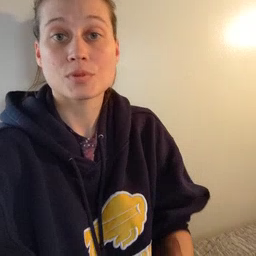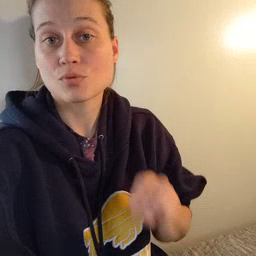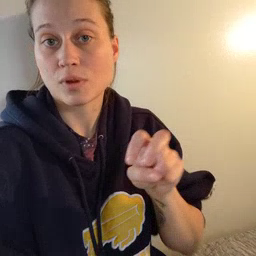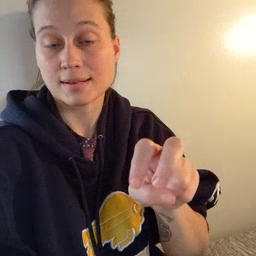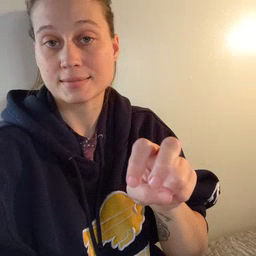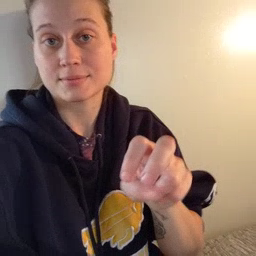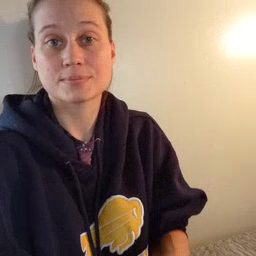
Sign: ride